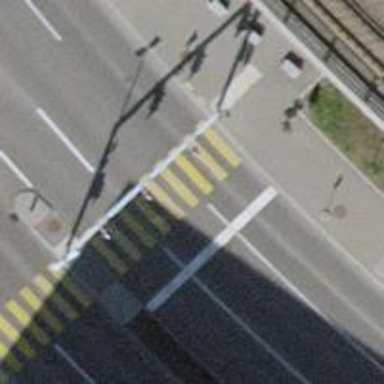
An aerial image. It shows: Traffic signals at road crossing.